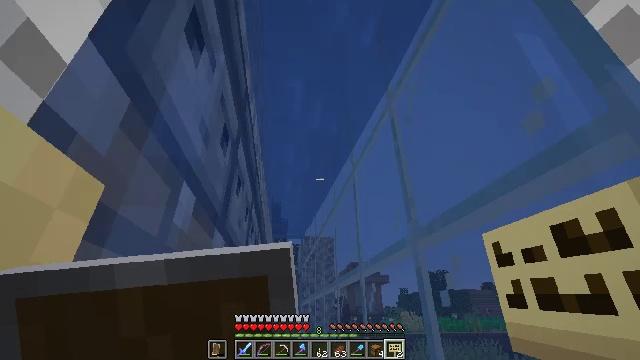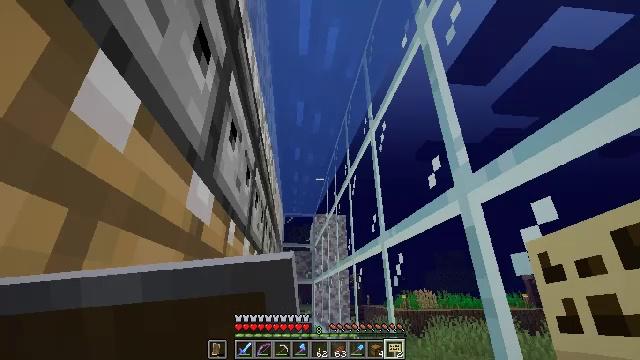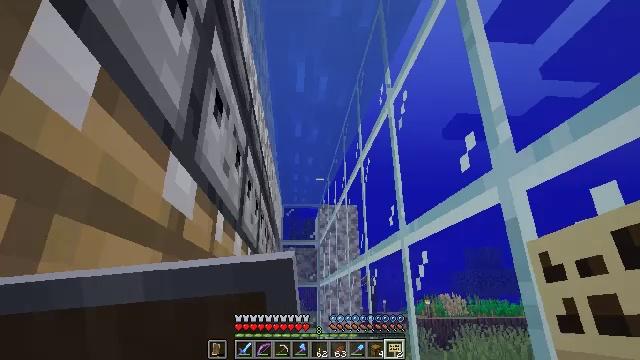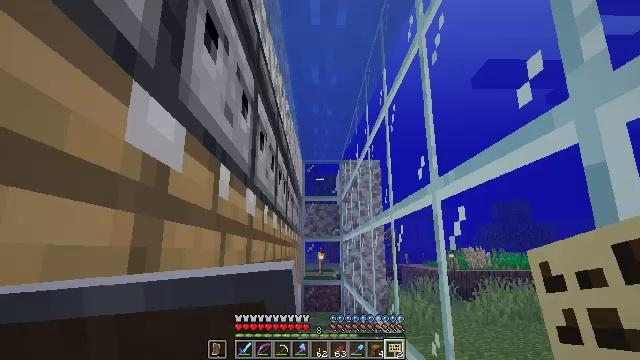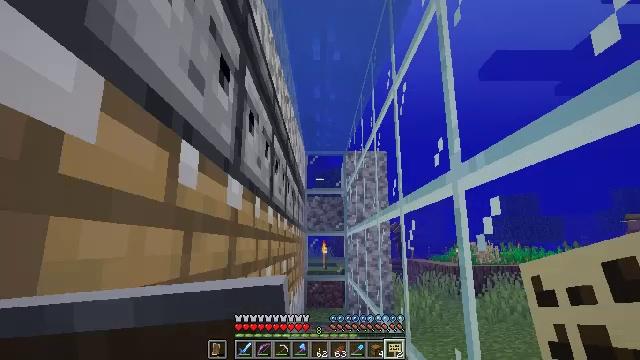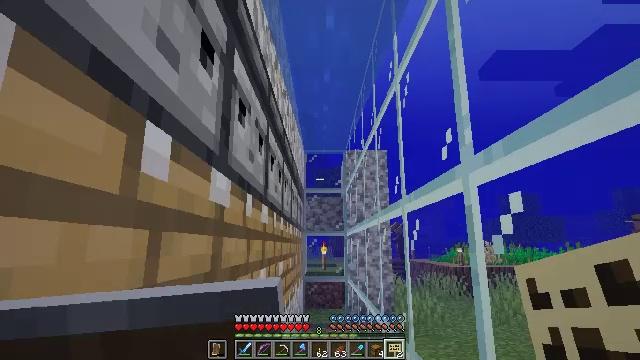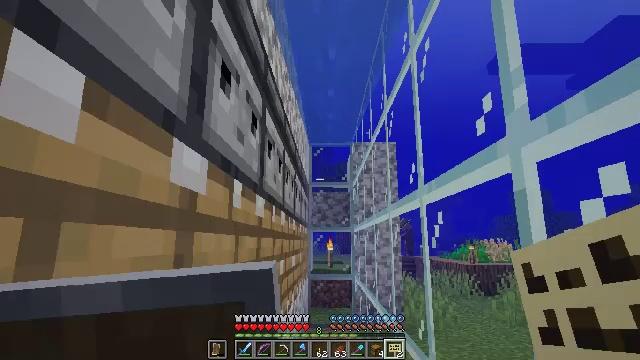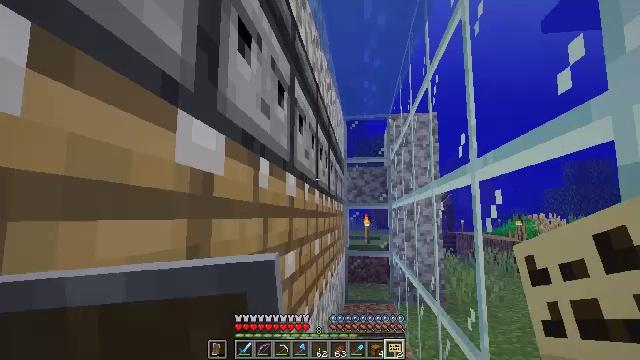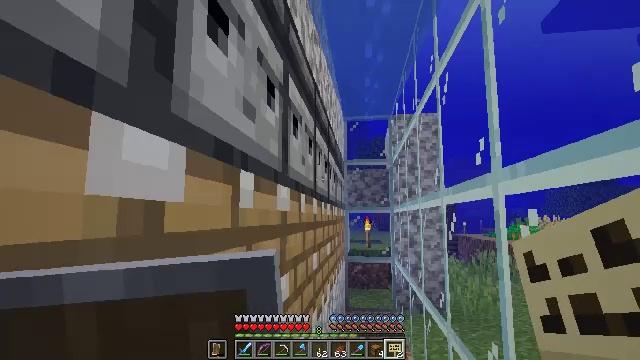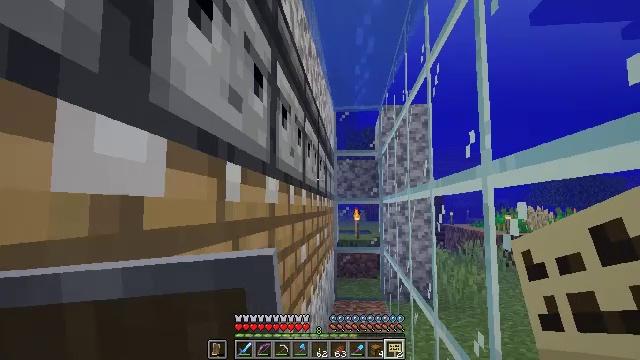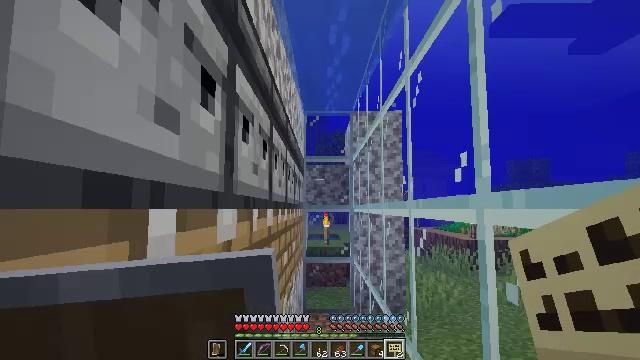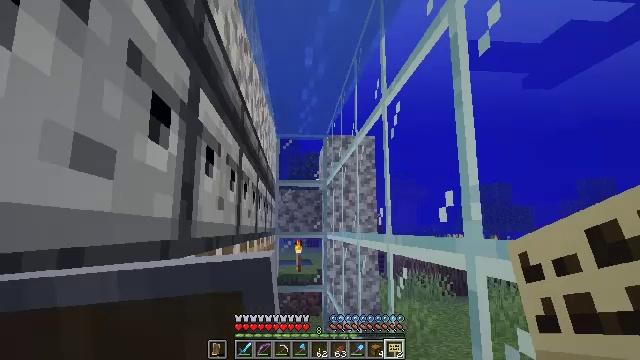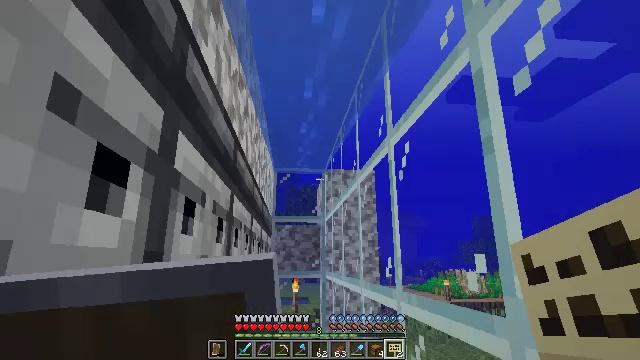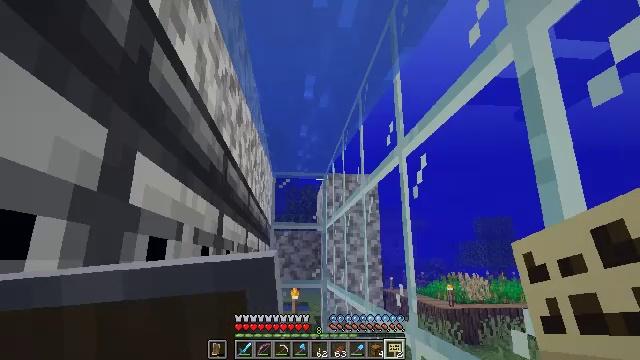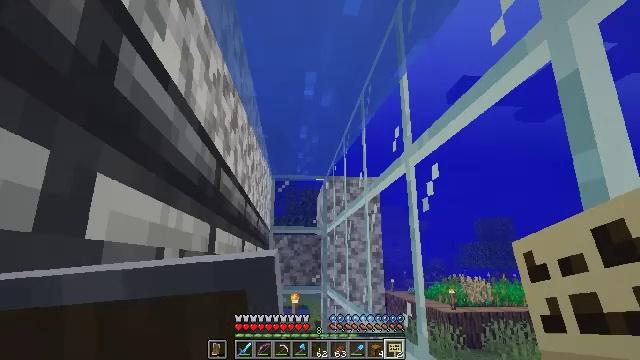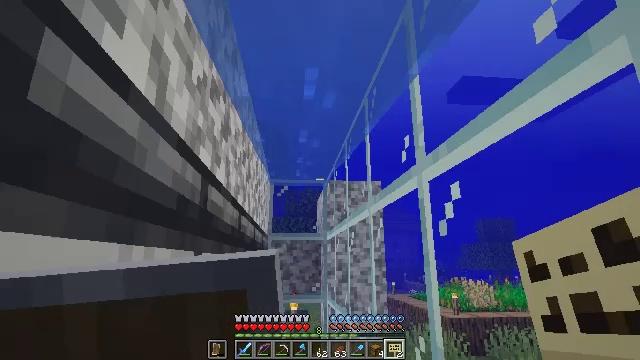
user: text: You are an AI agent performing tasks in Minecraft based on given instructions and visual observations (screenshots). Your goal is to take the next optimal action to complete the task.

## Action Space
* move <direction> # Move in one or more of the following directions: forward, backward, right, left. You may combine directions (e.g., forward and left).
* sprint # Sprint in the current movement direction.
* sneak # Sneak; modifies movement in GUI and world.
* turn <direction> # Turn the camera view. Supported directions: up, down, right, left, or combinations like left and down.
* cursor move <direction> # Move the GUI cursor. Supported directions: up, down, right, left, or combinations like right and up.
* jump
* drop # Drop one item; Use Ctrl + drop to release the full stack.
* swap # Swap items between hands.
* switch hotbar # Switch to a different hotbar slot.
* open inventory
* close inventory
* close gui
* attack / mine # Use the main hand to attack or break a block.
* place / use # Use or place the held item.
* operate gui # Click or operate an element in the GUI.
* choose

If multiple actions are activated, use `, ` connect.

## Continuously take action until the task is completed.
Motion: motion action
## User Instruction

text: Drop a birch sign.
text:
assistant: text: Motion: move forward, turn left and down
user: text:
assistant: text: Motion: move forward, turn left and down
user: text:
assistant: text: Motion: move forward, turn left and down
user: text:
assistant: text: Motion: move forward, turn down
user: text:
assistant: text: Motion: move forward, jump
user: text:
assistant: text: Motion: move forward, turn left, jump
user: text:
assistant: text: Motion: move forward, turn left and down, jump
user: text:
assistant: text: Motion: move forward, jump
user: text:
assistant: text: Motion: move forward, turn right and down, jump
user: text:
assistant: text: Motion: move forward, turn right, jump
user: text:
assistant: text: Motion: move forward, turn right and up, jump
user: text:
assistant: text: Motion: move forward, turn up, jump
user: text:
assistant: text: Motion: move forward, jump
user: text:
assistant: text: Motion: move forward, jump
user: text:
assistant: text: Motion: move forward, jump
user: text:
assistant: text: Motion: move forward, turn down, jump
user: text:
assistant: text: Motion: move forward, turn right and down, jump
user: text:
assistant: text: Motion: move forward, jump
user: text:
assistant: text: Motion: move forward, jump
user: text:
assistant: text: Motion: move forward, jump
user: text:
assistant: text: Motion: move forward, jump
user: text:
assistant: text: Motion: move forward, jump
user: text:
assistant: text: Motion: move forward, jump
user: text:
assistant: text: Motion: move forward, jump
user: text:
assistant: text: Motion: move forward, turn left and down, jump
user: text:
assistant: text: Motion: move forward and move right, turn right and down, jump
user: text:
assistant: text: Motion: move forward and move right, turn left, jump
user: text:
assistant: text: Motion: move forward and move right, jump
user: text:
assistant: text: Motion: move forward, jump
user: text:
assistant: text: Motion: move forward, turn right, jump